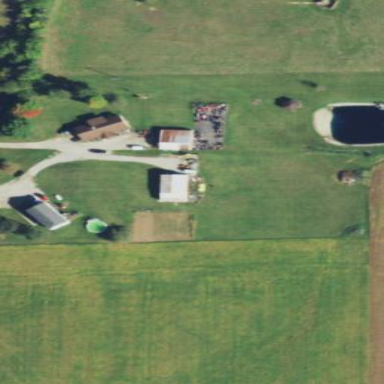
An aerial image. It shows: Farmyard area.